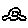
Label: car